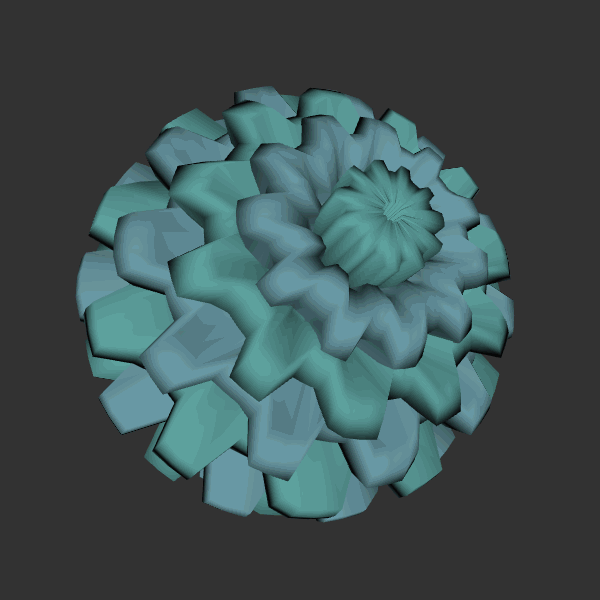
Background: dark